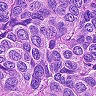
Metastatic tissue present: yes